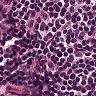
Metastatic tissue present: no